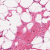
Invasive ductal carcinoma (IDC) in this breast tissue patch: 0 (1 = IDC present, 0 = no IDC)